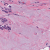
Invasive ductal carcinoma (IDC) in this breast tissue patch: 1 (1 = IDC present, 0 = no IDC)